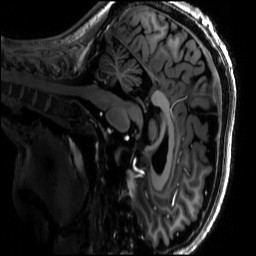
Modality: T1w
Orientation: sagittal
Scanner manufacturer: siemens
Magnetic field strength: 6.98 T
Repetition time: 2.5 s
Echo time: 0.00191 s